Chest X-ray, PA view. Patient: 44 years old, sex M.
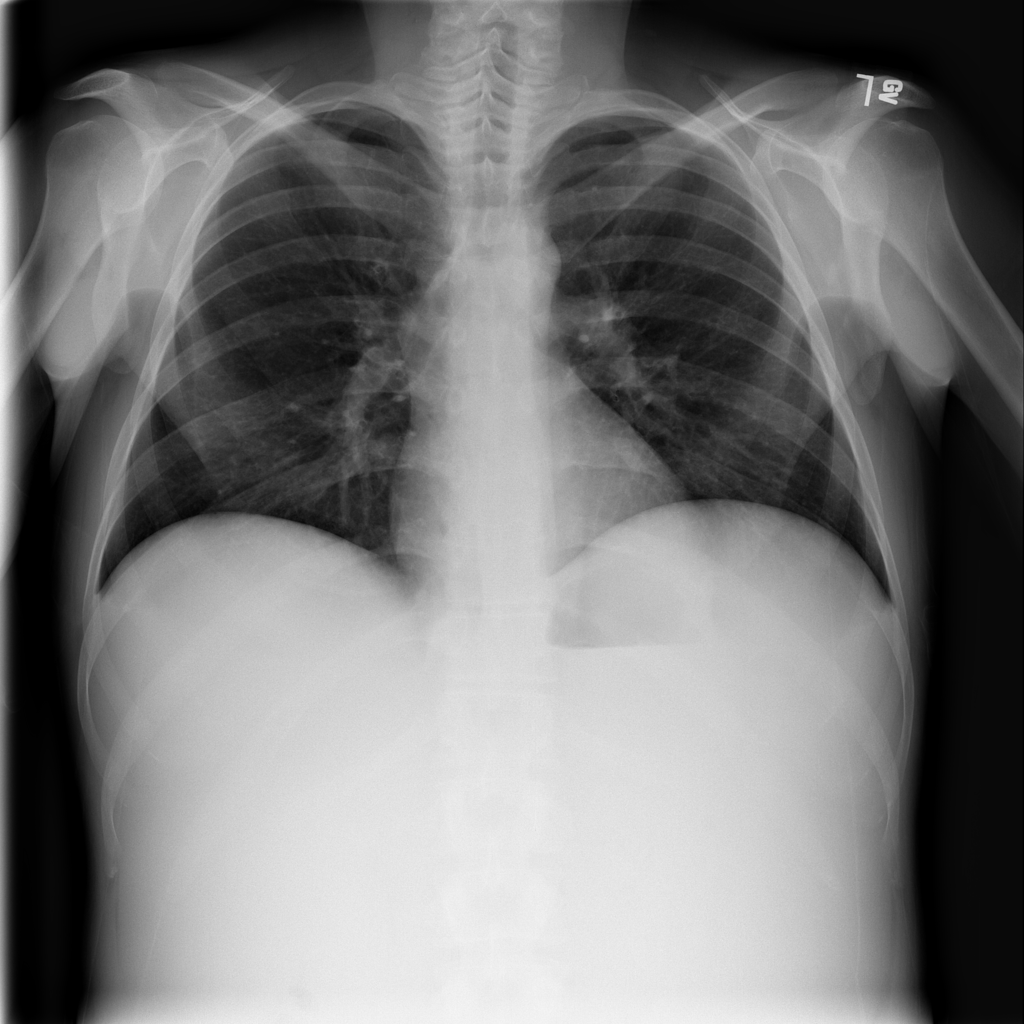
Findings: No Finding